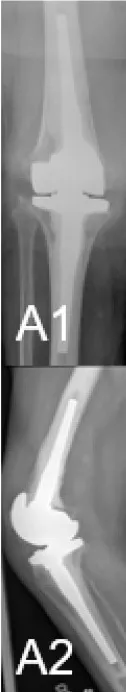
(A) Pre-operative X-ray with knee revision arthroplasty with cemented femoral and tibial stem anchorage without any obvious signs of loosening or osteolysis (A1: ap, A2: lateral).
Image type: radiology (x_ray)